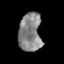
Tissue: prostate
Cell type: Myeloid cells
Senescence score: 0.3166
Nuclear area (px): 853
Mean DAPI intensity: 133.962